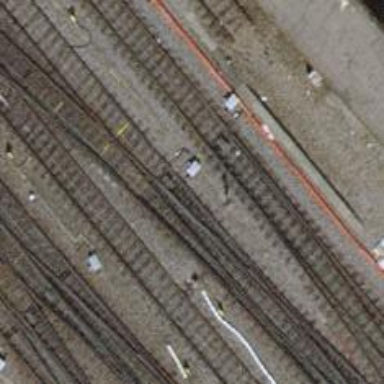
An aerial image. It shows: Single-track railway with electrified contact lines.